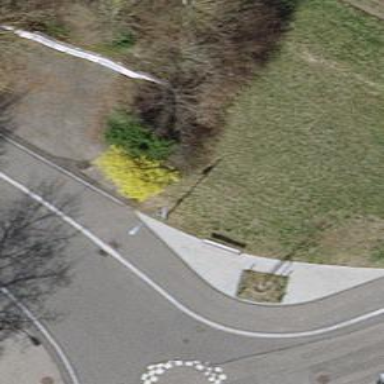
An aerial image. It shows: Brown bench in the vicinity.